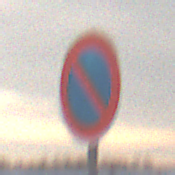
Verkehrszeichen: EingeschraenktesHalteverbot
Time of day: MorningAfternoon
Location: Outdoor (Nature)
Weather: Overcast
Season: Winter
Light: Natural